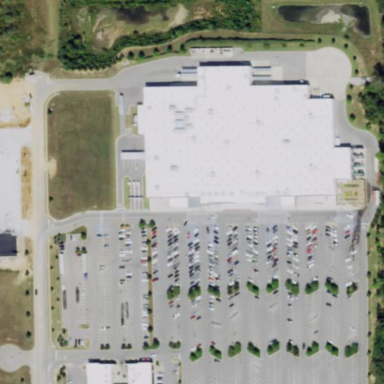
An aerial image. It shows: Supermarket building.